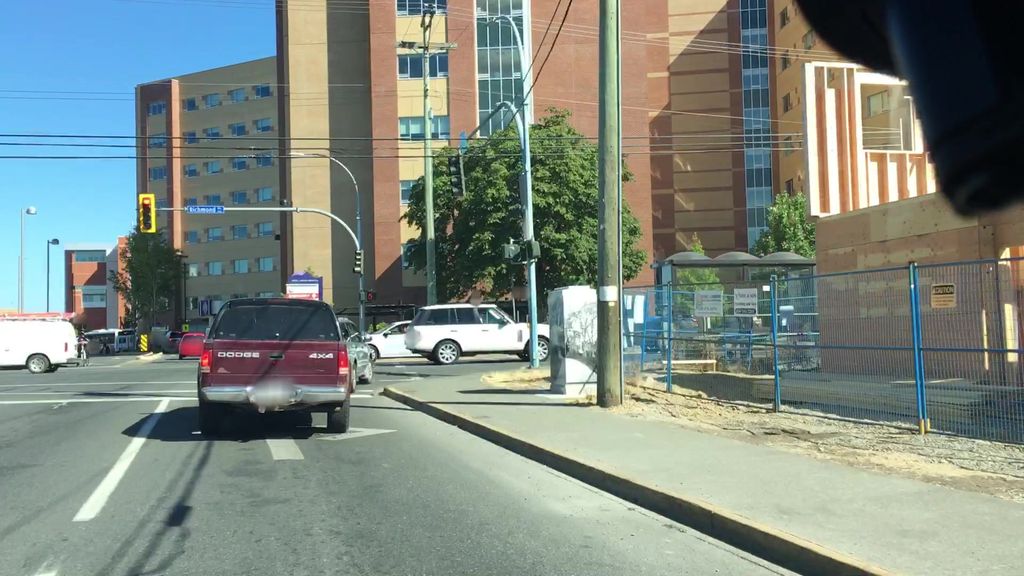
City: victoria